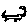
Label: cat